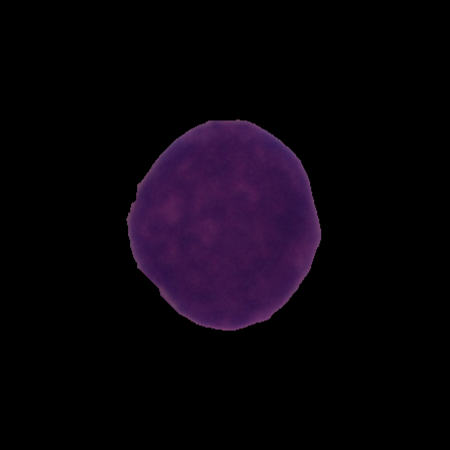
Label: cancer